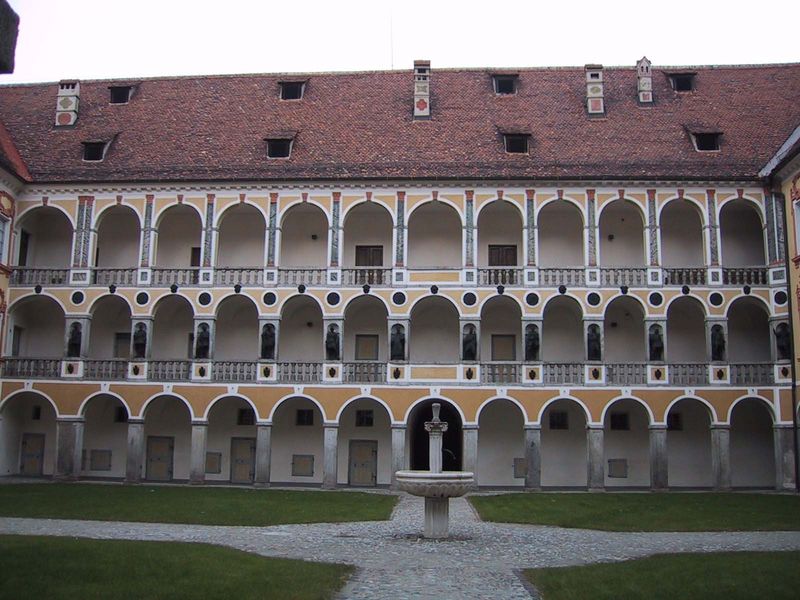
Titel: Arkadenhof der Bischöflichen Residenz in Brixen mit Ahnenreihe des Hauses Habsburg als Fassadenplastiken
Künstler: Albrecht Lucchese
Standort: Brixen, Bischöfliche Residenz (EU - I - Südtirol)
Schlagwörter: gelb, grün, braun, fenster, pfeiler, säulen, dach, gras, rasen, rot, schloss, weg, wiese, architektur, brüstung, wege, brunnen, kamine, skulptur, balkon, fassade, farbe, figuren, rundbogen, gang, innenhof, loggia, umgang, kloster, palast, stockwerk, gauben, pflastersteine, reihe, arkaden, reihung, skulpturen, statuen, rundbögen, stockwerke, nischen, nischenfiguren, emporen, blickwinkel